Question: i made a GridView in Asp with 1 BoundField,1 Button Field,1 command field ,1 template field with Button inside and here is code
'''
<asp:GridView runat="server" ID="rdGrid" ForeColor="#333333" BorderWidth="1px">
<Columns>
<asp:BoundField HeaderText="Description" DataField="Description" />
<asp:ButtonField Text="View Summary" CommandName="Summary" ControlStyle-CssClass="btn btn-primary btn-small" ControlStyle-ForeColor="White" />
<asp:CommandField EditText="Edit" ShowEditButton="true" ControlStyle-CssClass="btn btn-primary btn-small" ControlStyle-ForeColor="White"></asp:CommandField>
<asp:TemplateField HeaderText="Delete">
<ItemTemplate>
<asp:Button ID="deleteButton" CssClass="btn btn-danger btn-small" runat="server" CommandName="Delete" Text="Delete" OnClientClick="return confirm('Are you sure you want to delete this Player?');" />
<%--<asp:HiddenField id="rdId" Value='<%# Eval("roundId") %>' runat="server" />--%>
</ItemTemplate>
</asp:TemplateField>
</Columns>
</asp:GridView>
'''
and this is output i am getting .. something very weird
and hidden field Eval Says it doesn't exist in current context giving out an Exception .. that's why i commented hidden field..
Code used to Bind Grid
'''
string cs = ConfigurationManager.AppSettings["ConnectionString"];
MySqlConnection register = new MySqlConnection(cs);
register.Open();
MySqlCommand cmd = new MySqlCommand("SELECT * FROM rounds;", register);
MySqlDataAdapter dataadapter = new MySqlDataAdapter(cmd);
cmd.ExecuteNonQuery();
DataSet ds = new DataSet();
dataadapter.Fill(ds, "rounds");
register.Close();
DataTable dt = new DataTable();
dt = ds.Tables["rounds"];
DataTable dt1 = new DataTable();
dt1.Columns.Add("Description");
dt1.Columns.Add("roundId");
foreach (DataRow dr in dt.Rows)
{
dt1.NewRow();
string des = dr["Description"].ToString();
string rid=dr["roundId"].ToString();
dt1.ImportRow(dr);
string[] arr1D = { des,rid };
}
rdGrid.DataSource = dt1;
rdGrid.DataBind();
rdGrid.RowCommand += rdGrid_RowCommand;
'''

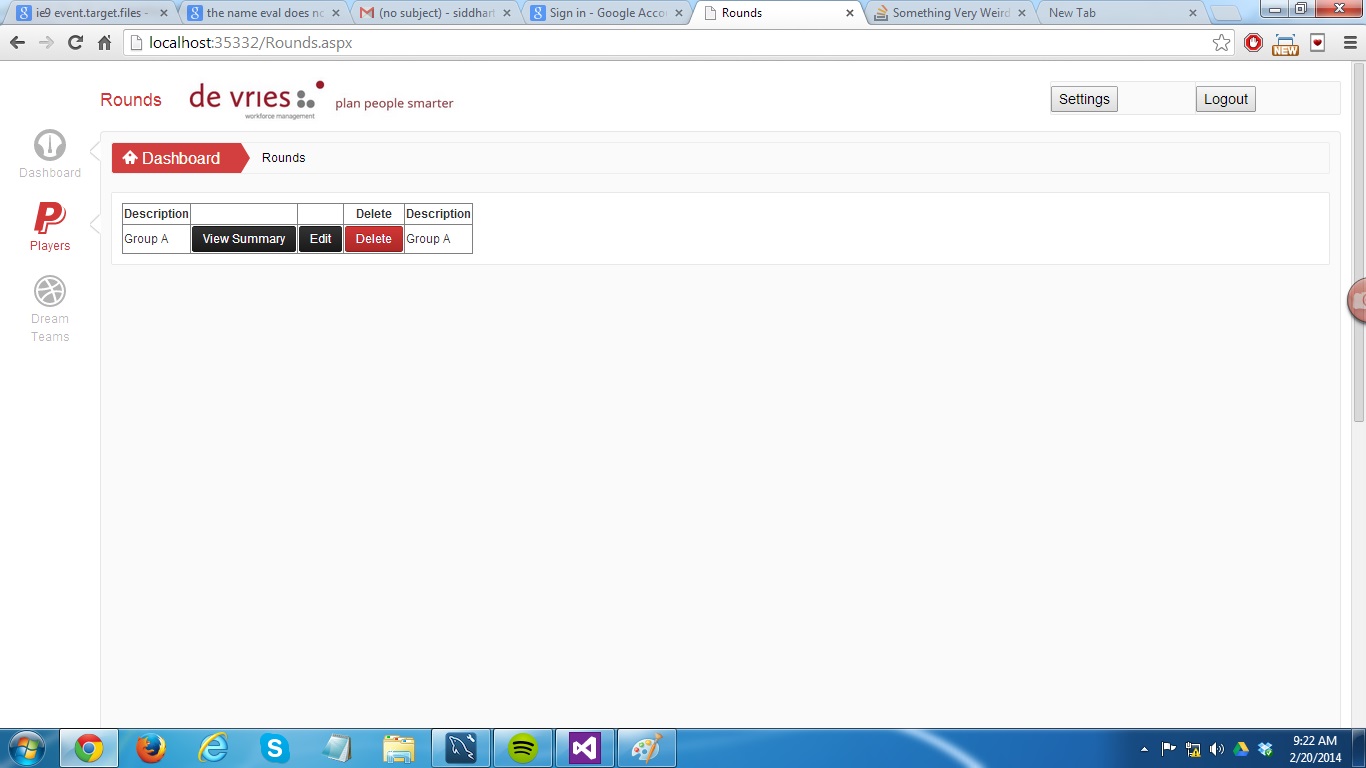
Answer: As per your Image with grid view you have two columns as description, it seems you have to put
'AutoGenerateColumns' as false in your grid view as below
'''
<asp:GridView runat="server" AutoGenerateColumns="false" ID="rdGrid" ForeColor="#333333" BorderWidth="1px">
'''
than you will not get additional description column in UI.
And also if you binding more columns, they should also appear as auto generated columns. but now you have only the description column.
You may need to change the select statement to fetch all the columns you need
'''
select roundId, Description, .... from YourTable
'''